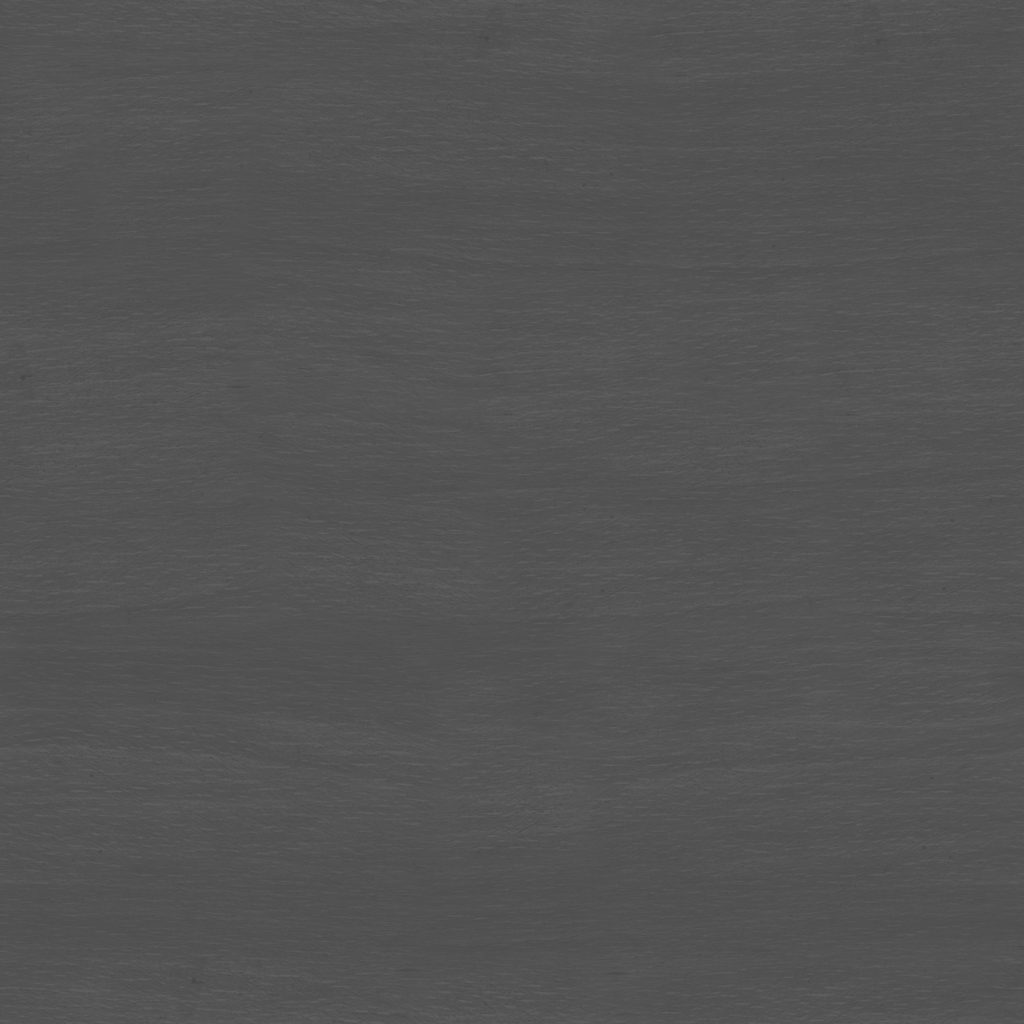
Texture map type: Roughness